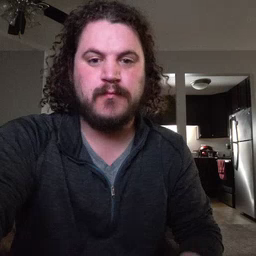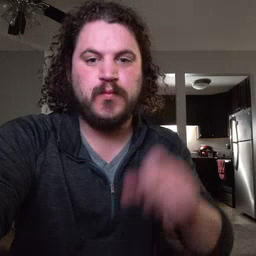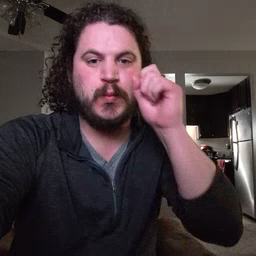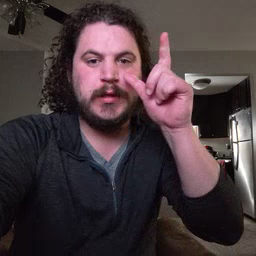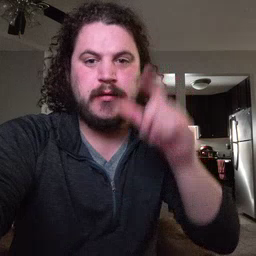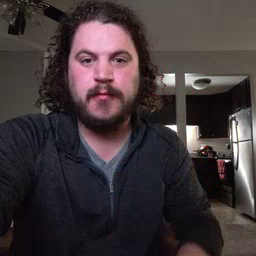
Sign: wake